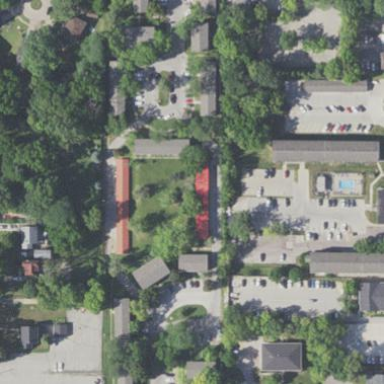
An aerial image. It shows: Residential area with apartments.